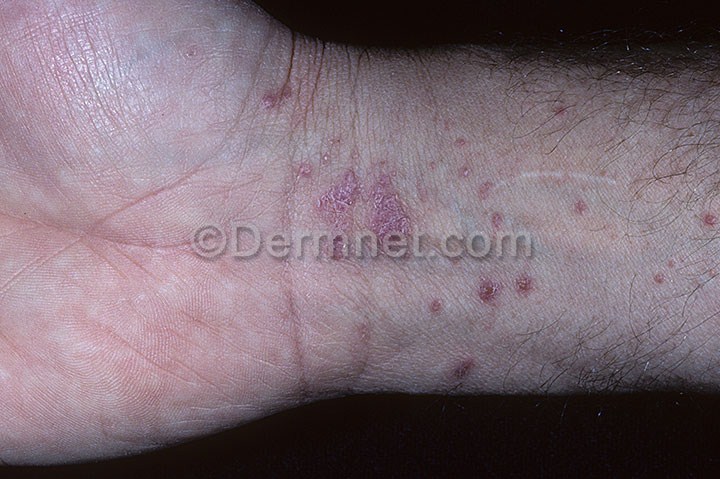
Disease: Nail Fungus and other Nail Disease